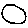
Label: moon